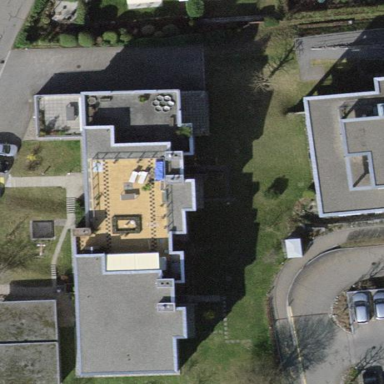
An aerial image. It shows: Image showing building with apartments.